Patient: sex M, age 57
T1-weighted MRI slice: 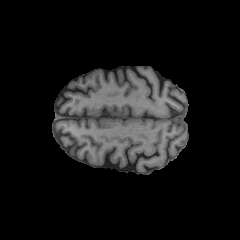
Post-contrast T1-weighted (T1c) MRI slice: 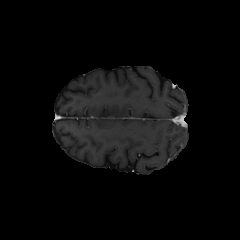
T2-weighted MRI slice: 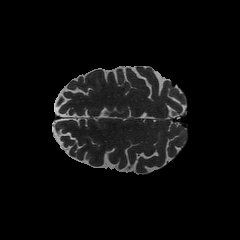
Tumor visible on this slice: no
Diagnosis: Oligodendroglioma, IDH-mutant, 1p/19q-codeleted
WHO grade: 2